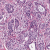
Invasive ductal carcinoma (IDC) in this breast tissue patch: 1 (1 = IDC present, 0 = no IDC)